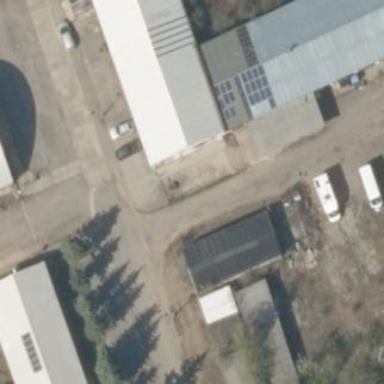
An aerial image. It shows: Group of garages.